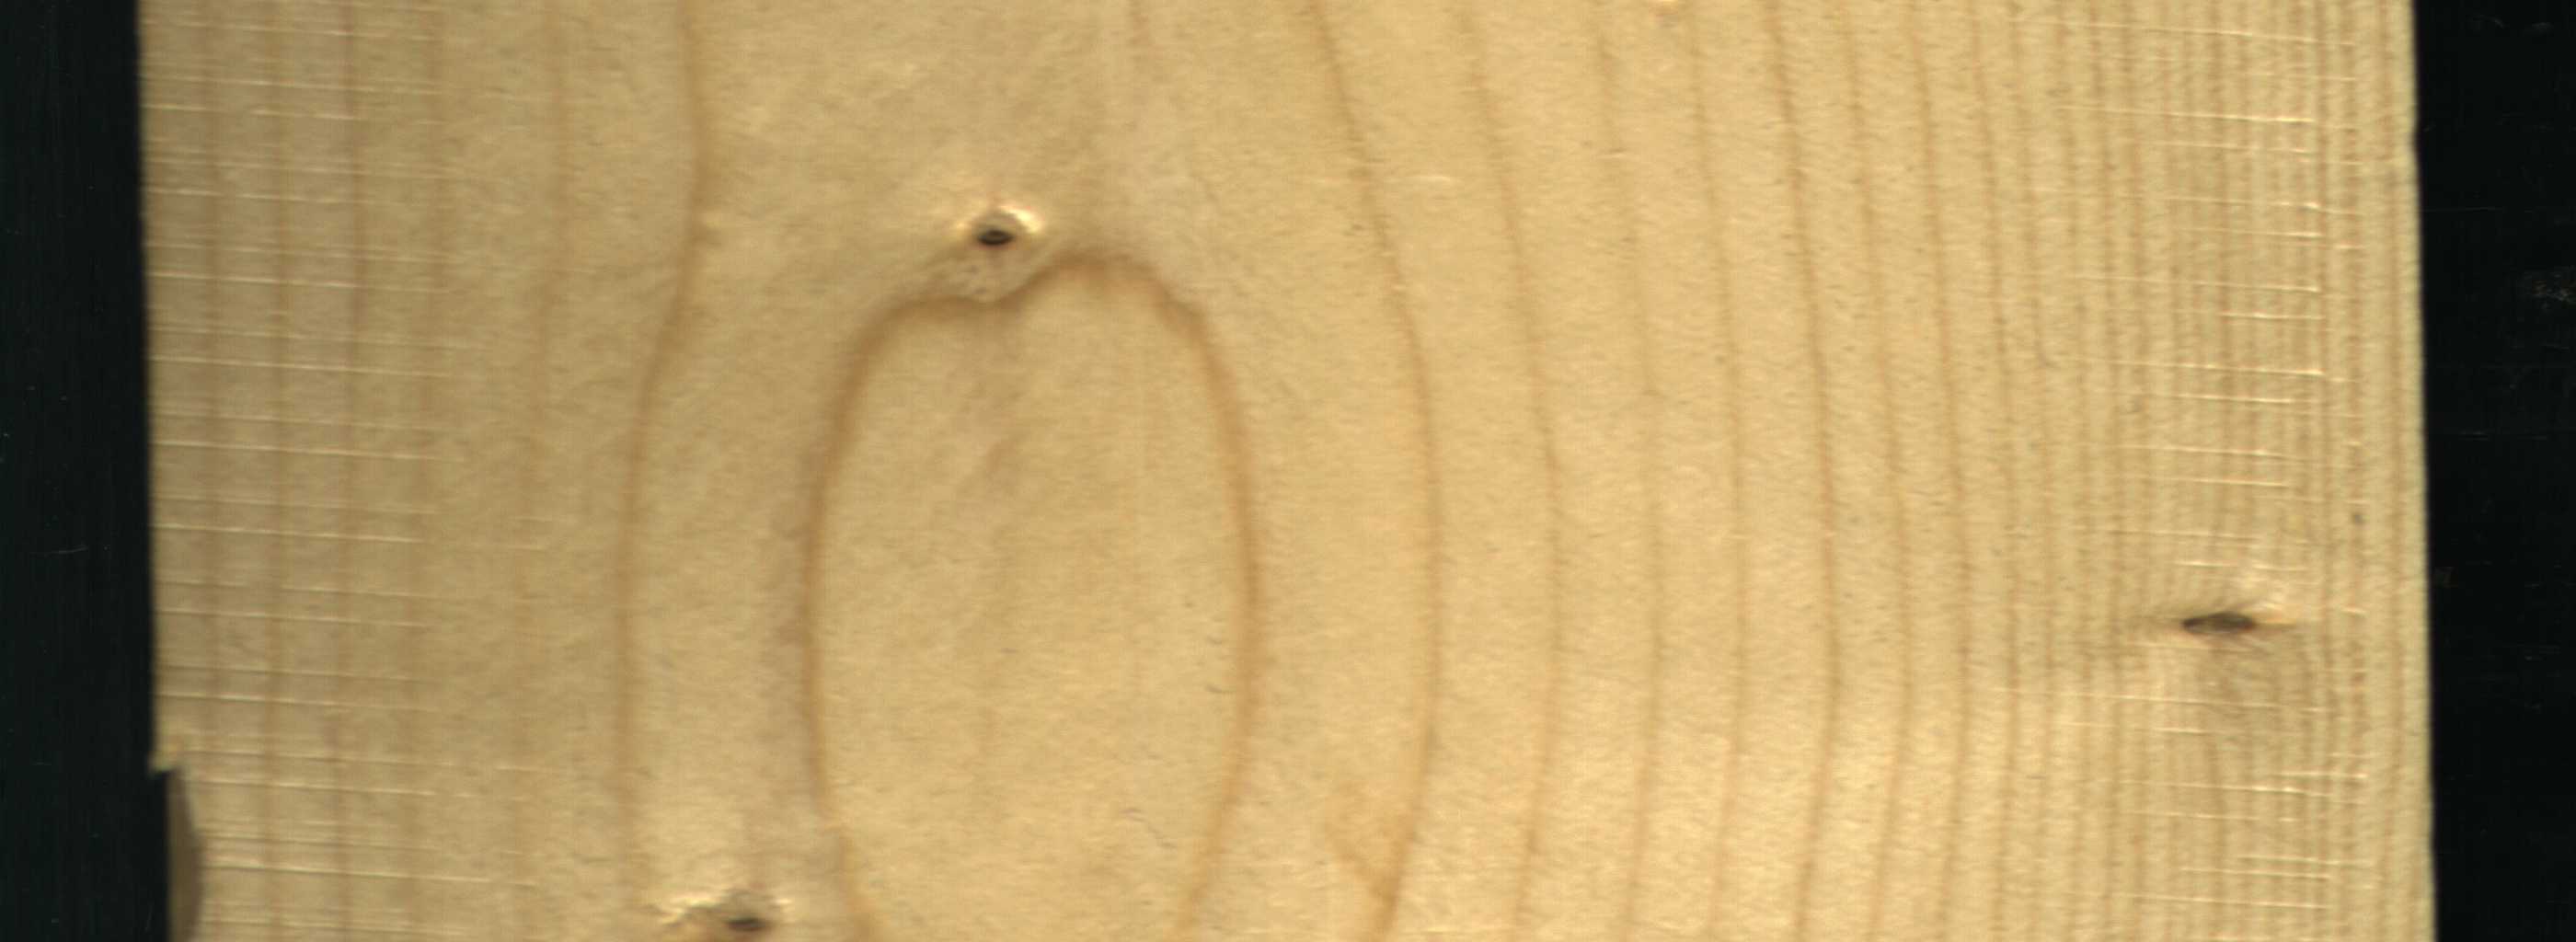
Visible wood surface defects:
Dead_Knot
Live_Knot
Live_Knot